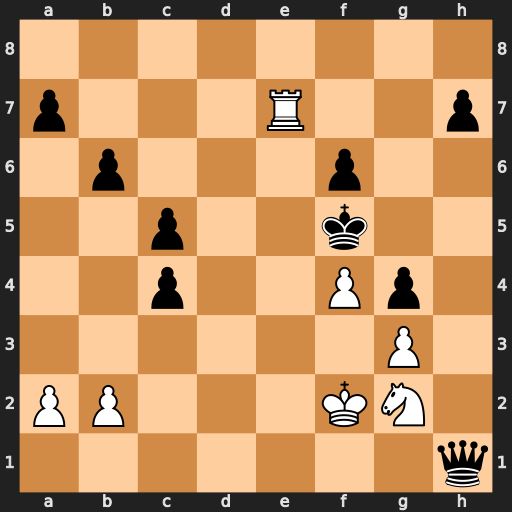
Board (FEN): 8/p3R2p/1p3p2/2p2k2/2p2Pp1/6P1/PP3KN1/7q
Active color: w
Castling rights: -
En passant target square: -
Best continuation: Nh4+ Qxh4 gxh4